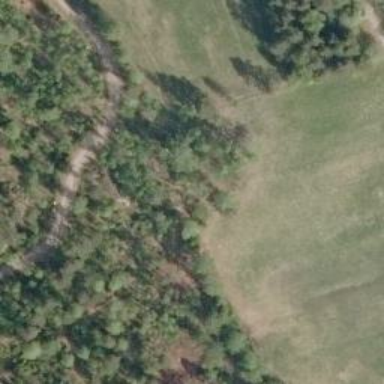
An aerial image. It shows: Disc golf hole.